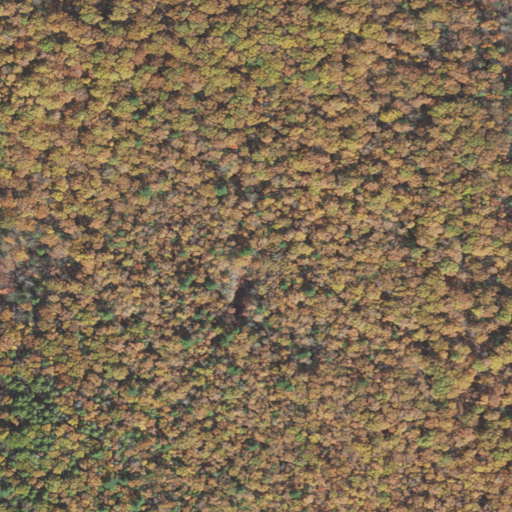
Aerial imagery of mountain in Massachusetts named Wolf Hill containing deciduous forest and mixed forest